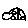
Label: car